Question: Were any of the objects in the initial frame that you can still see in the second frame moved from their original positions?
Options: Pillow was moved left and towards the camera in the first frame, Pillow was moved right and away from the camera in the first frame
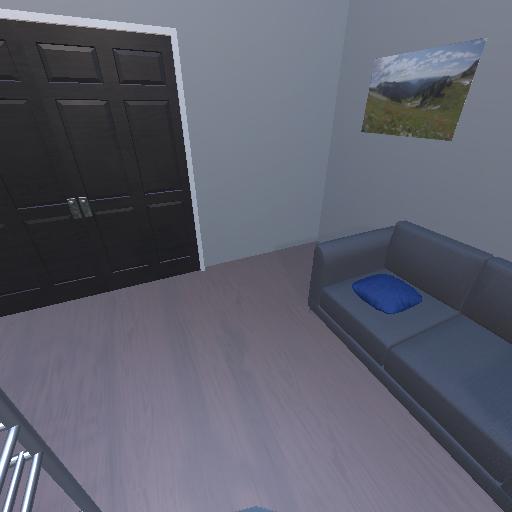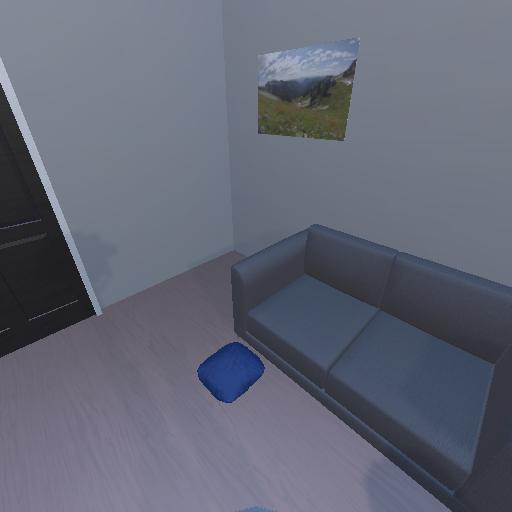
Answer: Pillow was moved left and towards the camera in the first frame